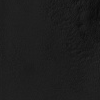
Atmospheric dust classification: not_dusty